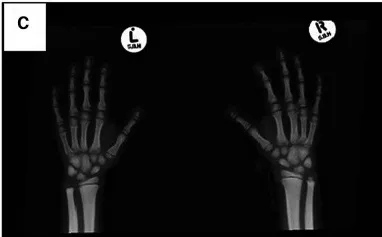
Radiological investigations. (C) Osteolysis of distal phalanges and generalized sclerosis.
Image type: radiology (mri)